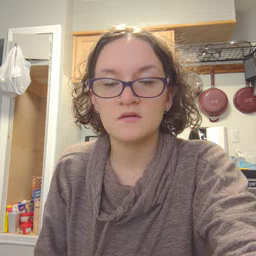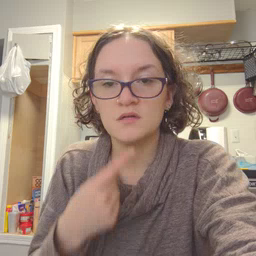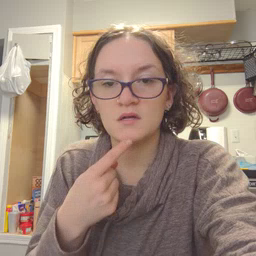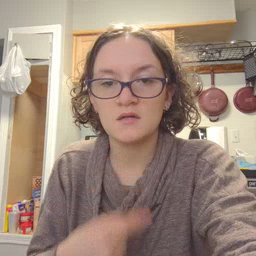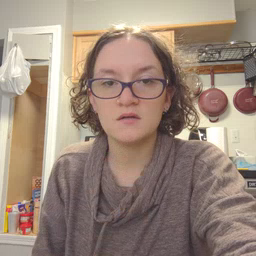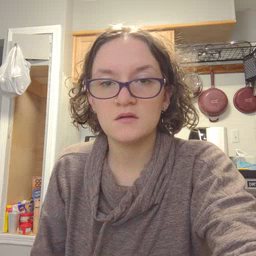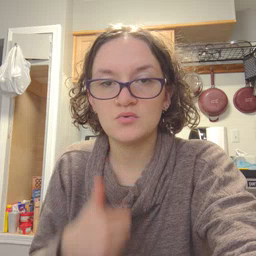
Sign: say